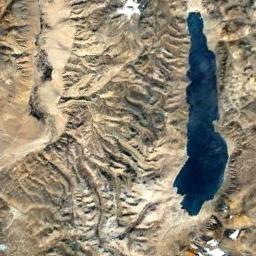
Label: lake